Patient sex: M
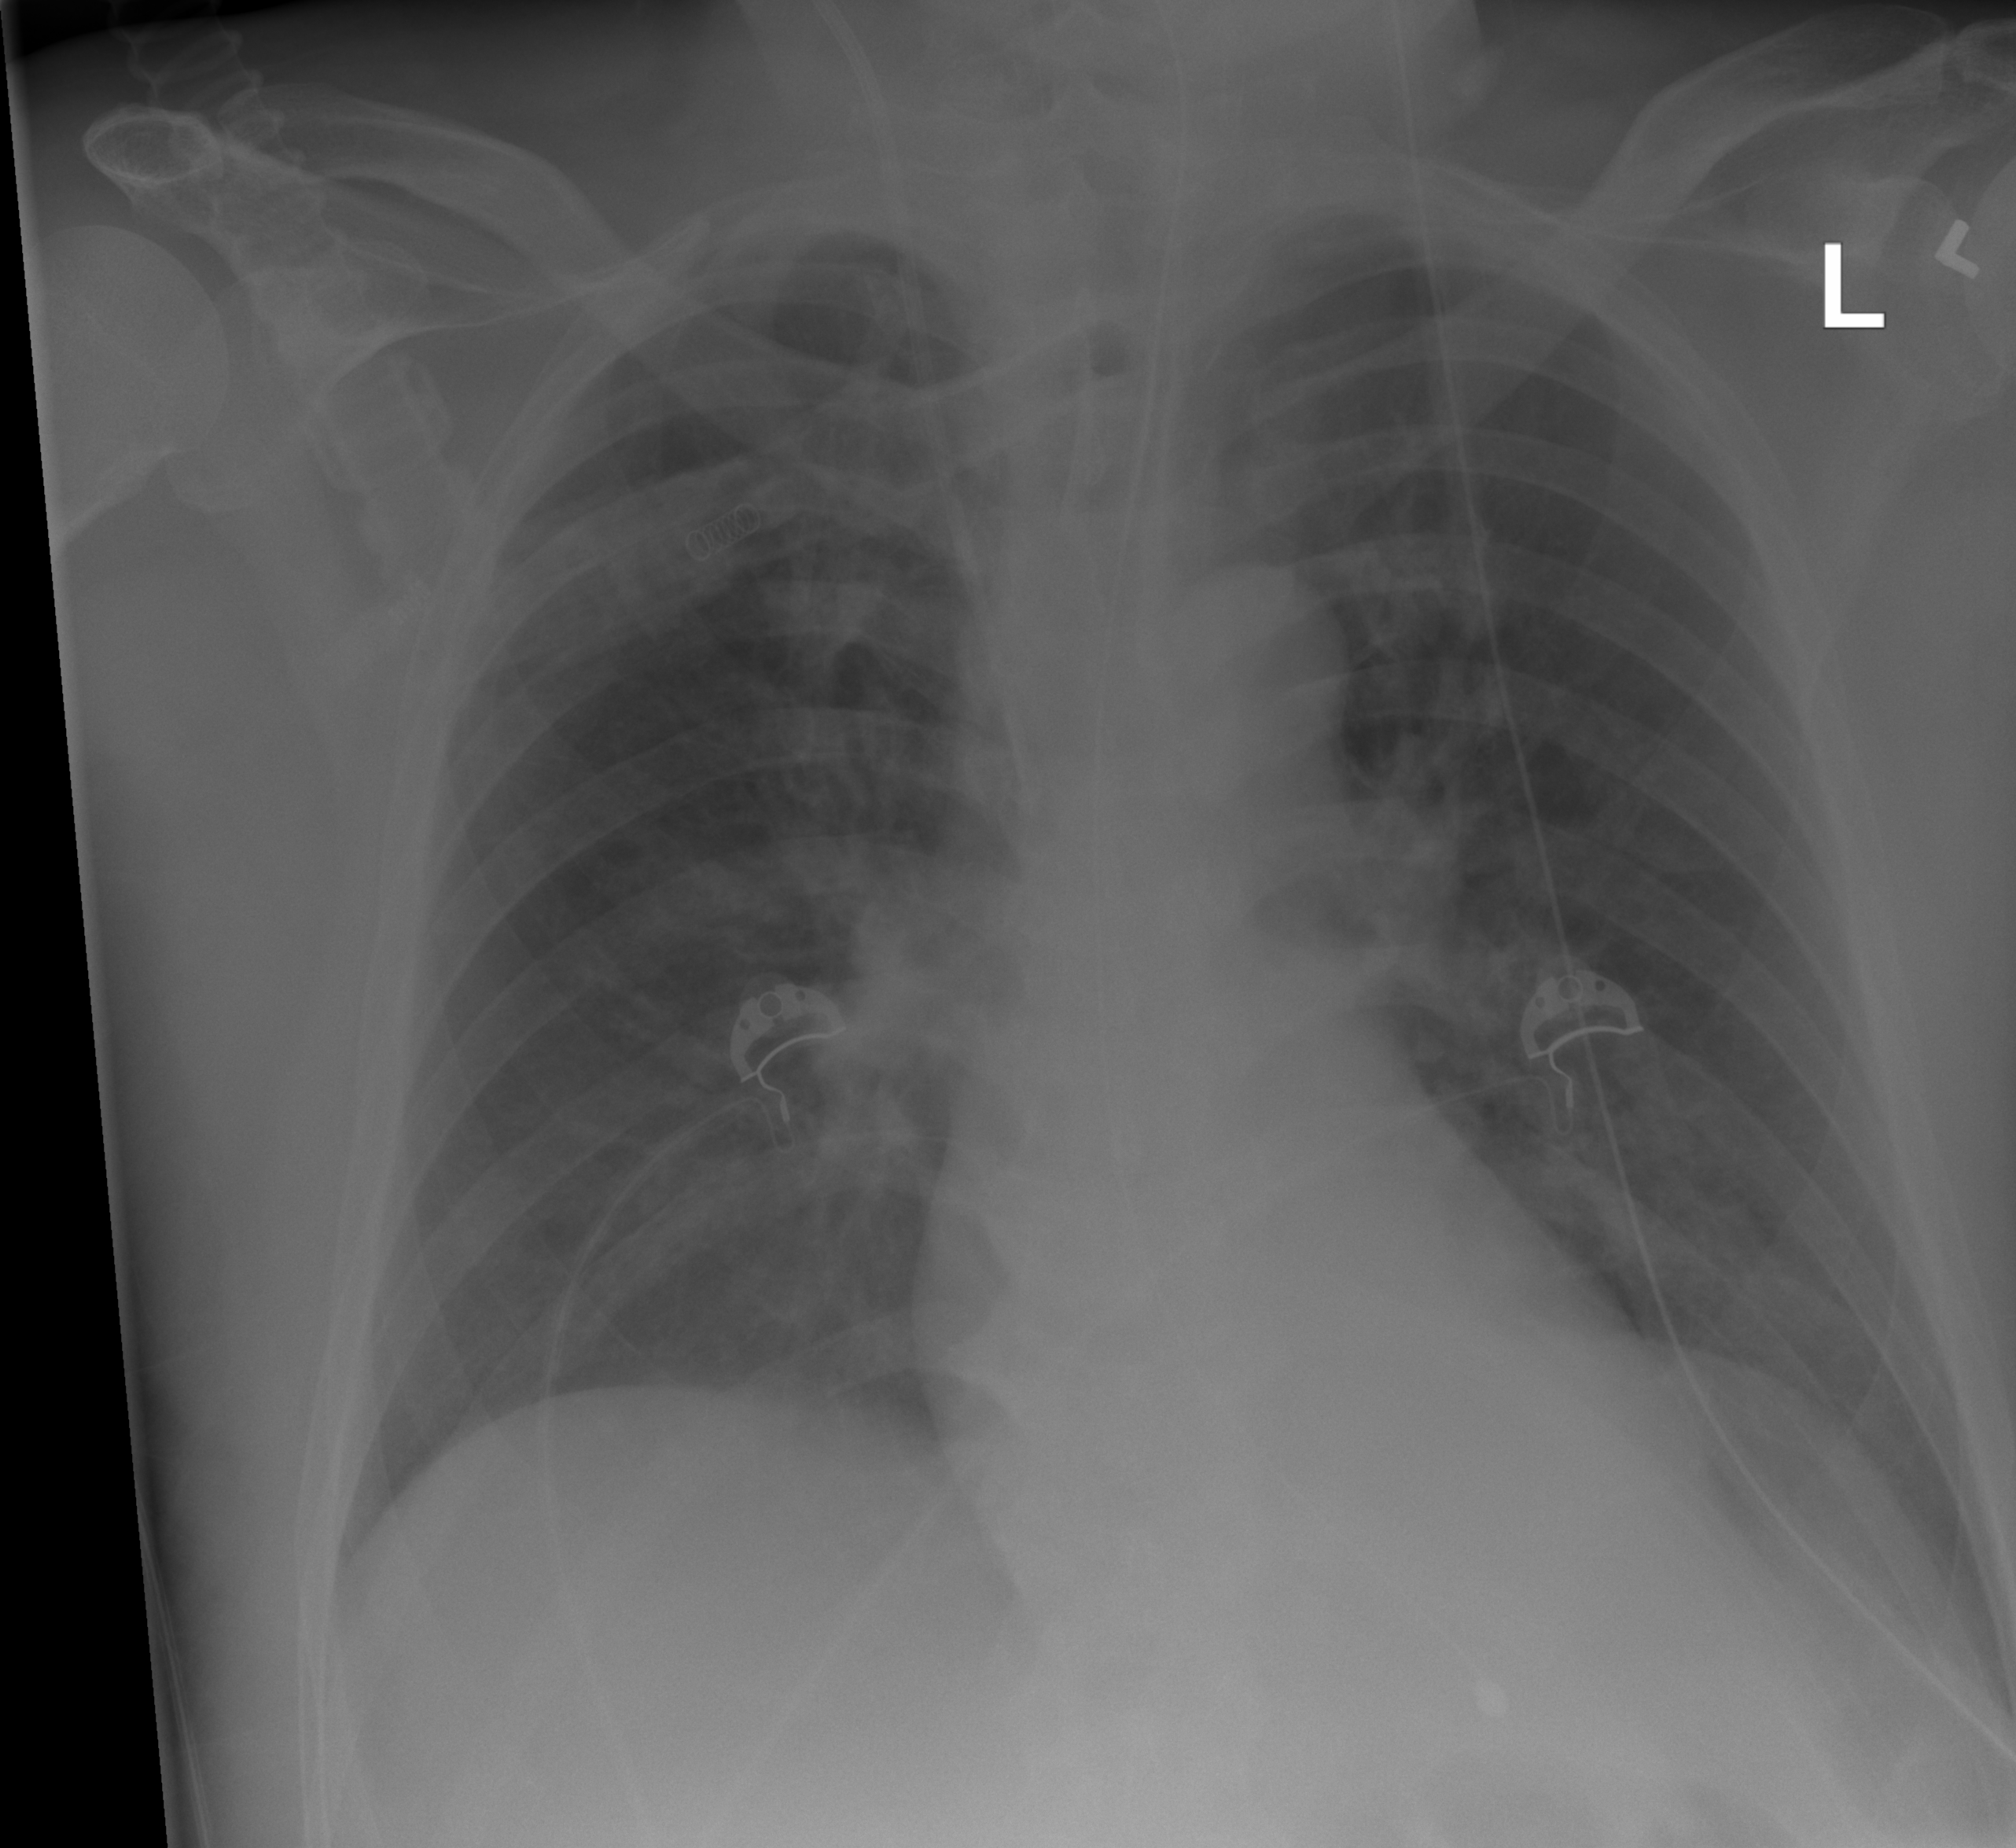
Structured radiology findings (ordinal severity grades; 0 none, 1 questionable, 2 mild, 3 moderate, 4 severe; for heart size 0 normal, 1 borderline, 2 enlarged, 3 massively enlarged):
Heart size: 0
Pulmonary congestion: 2
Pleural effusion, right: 0
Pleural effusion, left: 0
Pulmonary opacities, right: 0
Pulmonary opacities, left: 1
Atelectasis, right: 0
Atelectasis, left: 0